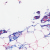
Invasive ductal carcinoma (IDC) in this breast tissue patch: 0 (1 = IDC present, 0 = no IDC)